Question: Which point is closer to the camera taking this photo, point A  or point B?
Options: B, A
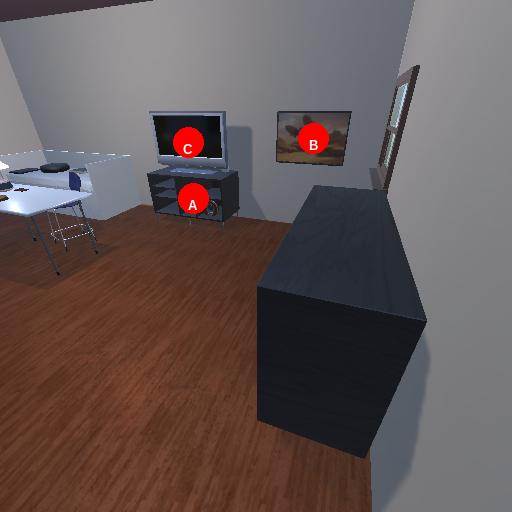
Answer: B